Question: Is there a way to combine 2 "FileSystem.CopyDirectory" statements so I get only one progress window? I'm using the below 2 statements in my C# application. It works fine, but It give 2 progress windows one after the other for each statement. Is there a way to have only one progress bar windows that handle both statements... And therefore calculates the time for both as well?
'''
FileSystem.CopyDirectory(@"C: est\HP1", @"c: est\HP3", UIOption.AllDialogs);
FileSystem.CopyDirectory(@"C: est\HP2", @"c: est\HP4", UIOption.AllDialogs);
'''

Thanks.
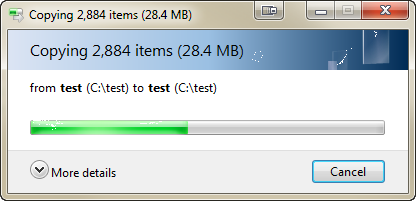
Answer: No, you can't with the built-in methods. The .Net wrapper of 'SHFileOperation' only deals with one object at the same time.
You could use the COM 'IFileOperation' interface, but you'll have to build your own .Net wrappers. If you're interested, <URL> could help.